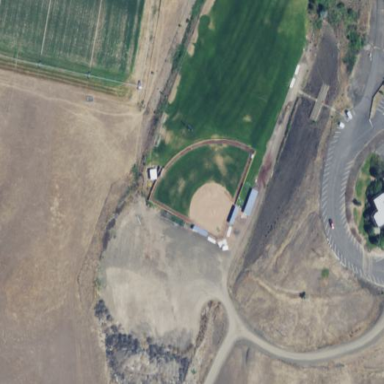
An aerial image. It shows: Baseball pitch for leisure and sports activities.